Question: Given the supply, demand, and route table for this logistics problem, what is the minimum total cost? Please provide the answer as an integer.
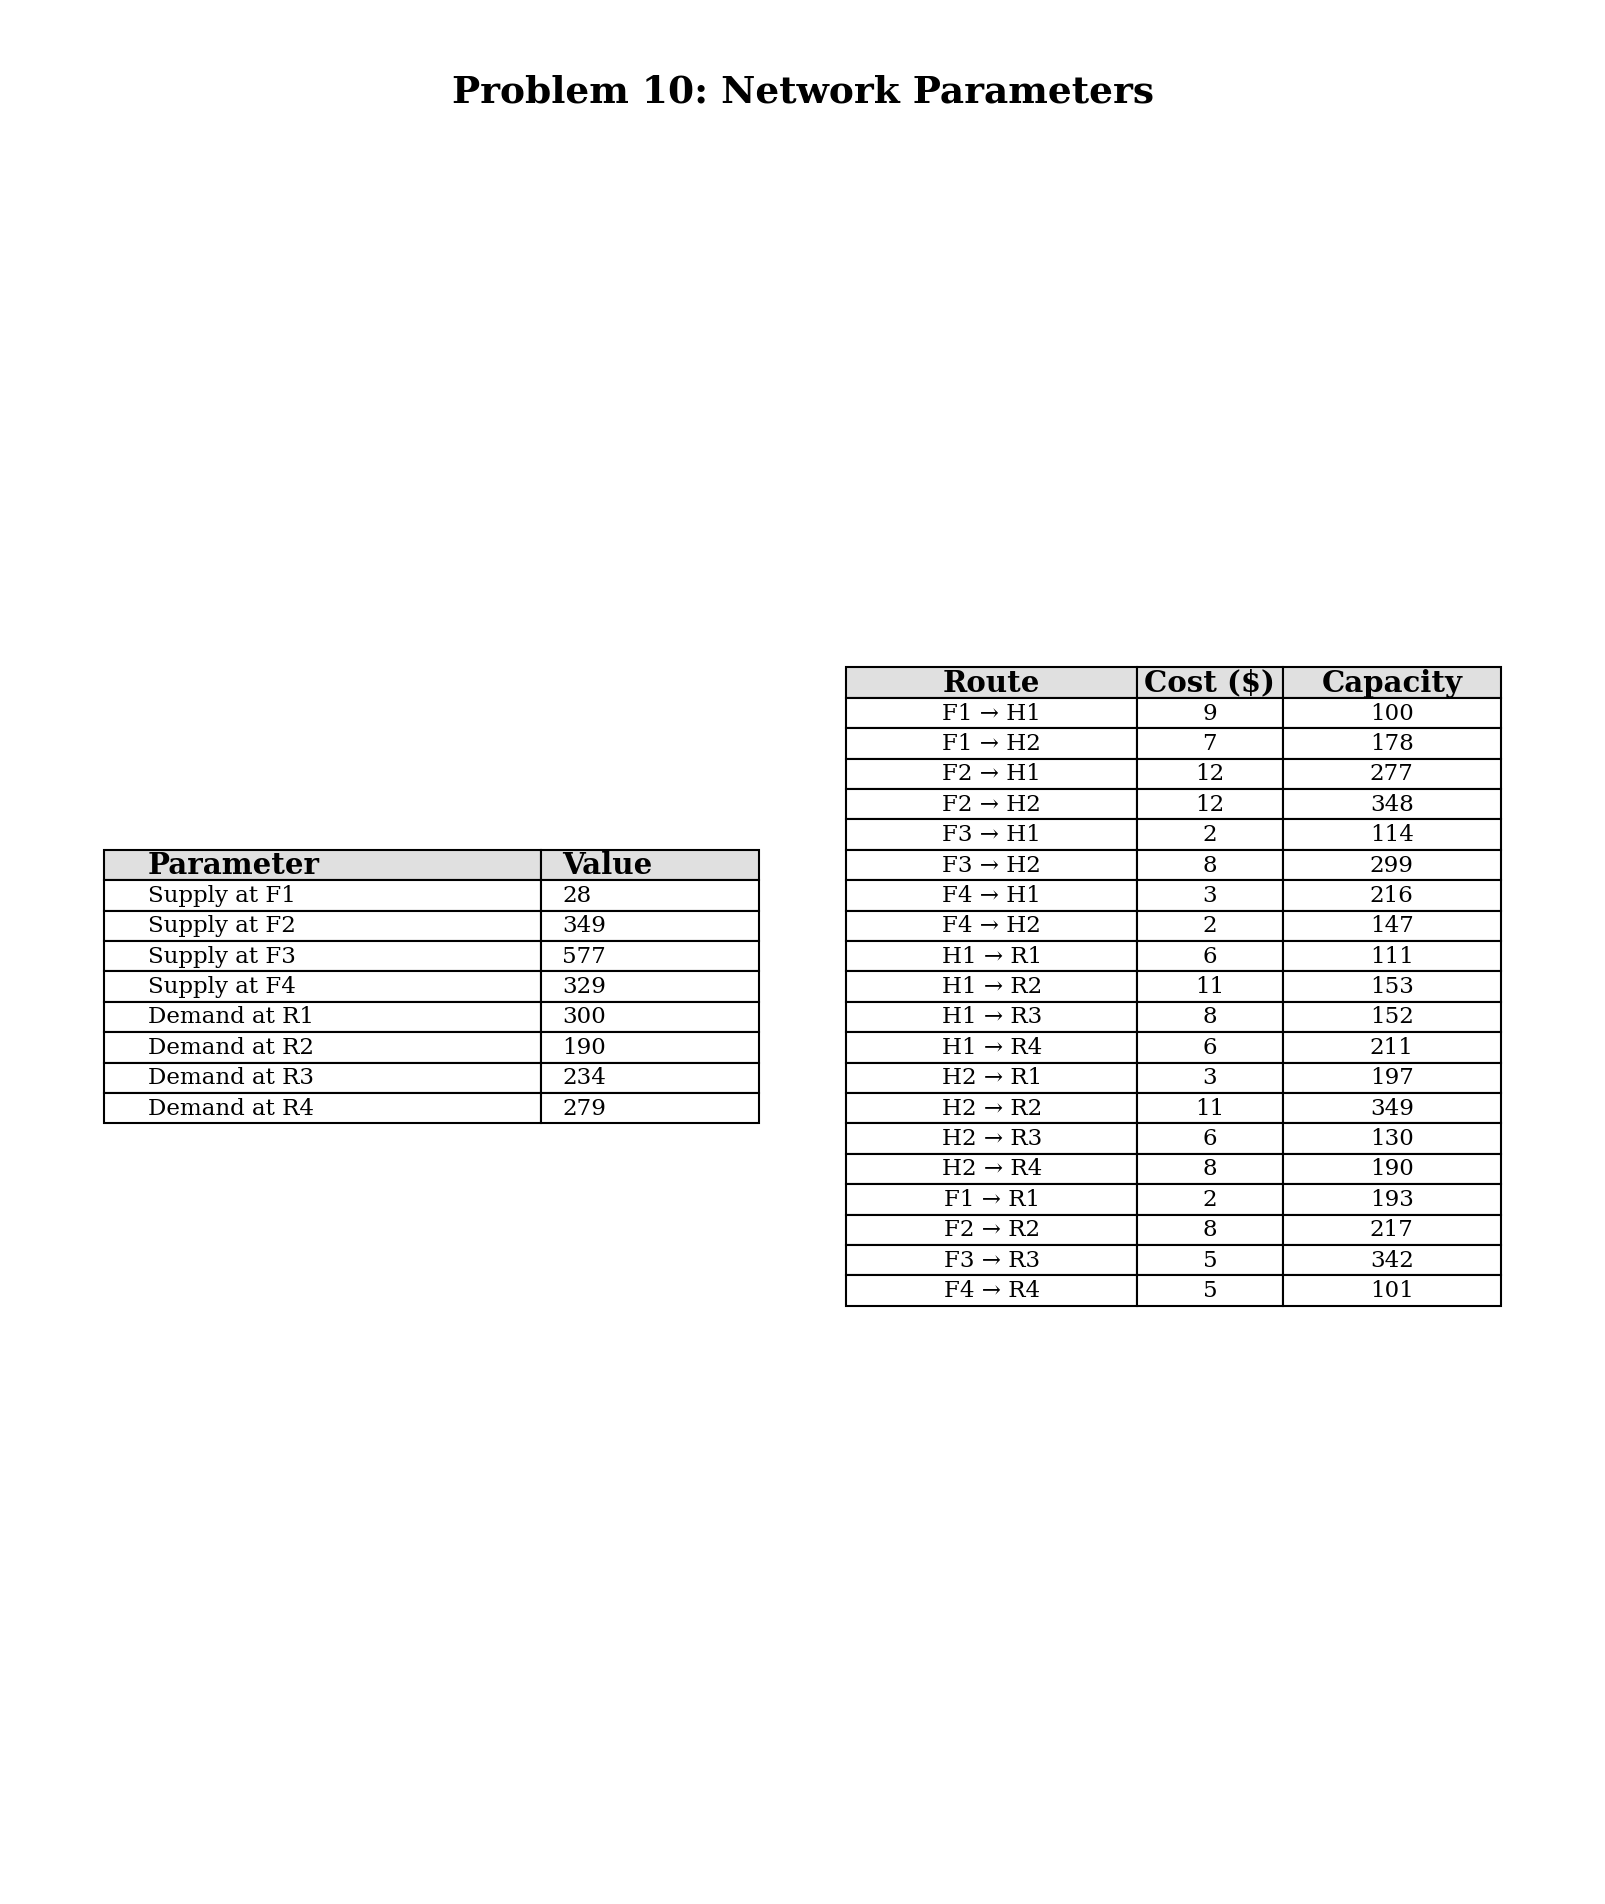
Answer: 7047